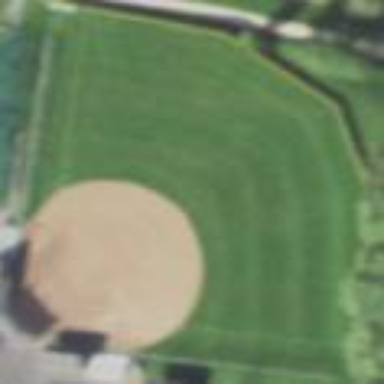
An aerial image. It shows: Baseball pitch for leisure land activities.